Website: ulta-beauty
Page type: store-pickup
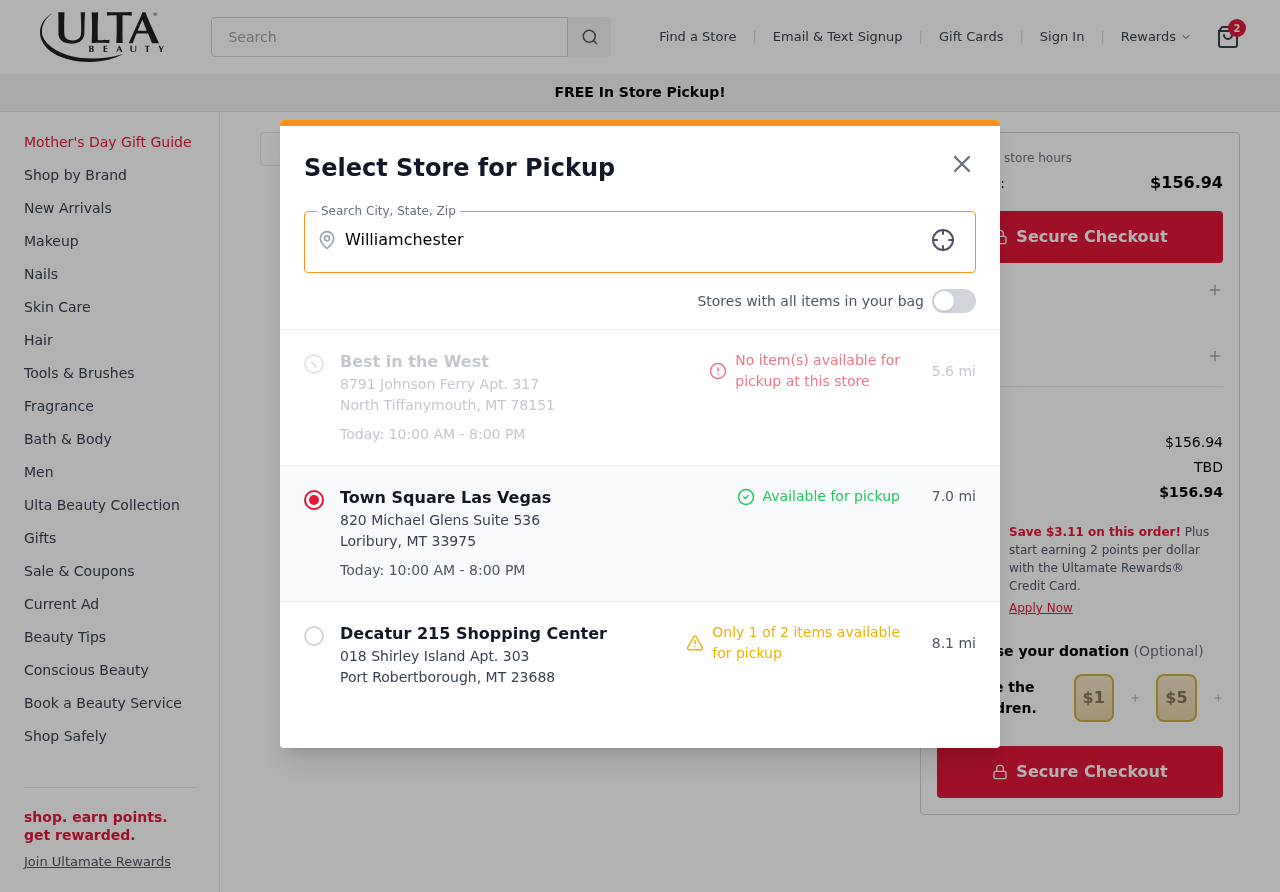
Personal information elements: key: PII_CITY
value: Williamchester
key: PII_LOCATION1_CITY_STATE_ZIP
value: North Tiffanymouth, MT 78151
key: PII_LOCATION1_NAME
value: Best in the West
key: PII_LOCATION1_STREET
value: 8791 Johnson Ferry Apt. 317
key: PII_LOCATION2_CITY_STATE_ZIP
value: Loribury, MT 33975
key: PII_LOCATION2_NAME
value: Town Square Las Vegas
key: PII_LOCATION2_STREET
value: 820 Michael Glens Suite 536
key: PII_LOCATION3_CITY_STATE_ZIP
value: Port Robertborough, MT 23688
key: PII_LOCATION3_NAME
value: Decatur 215 Shopping Center
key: PII_LOCATION3_STREET
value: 018 Shirley Island Apt. 303
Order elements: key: ORDER_NUM_ITEMS
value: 2
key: ORDER_TOTAL
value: $156.94
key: ORDER_SUBTOTAL
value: $156.94
Search elements: key: HEADER_SEARCH
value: Search
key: SEARCH_STORE_LOCATION
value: Williamchester